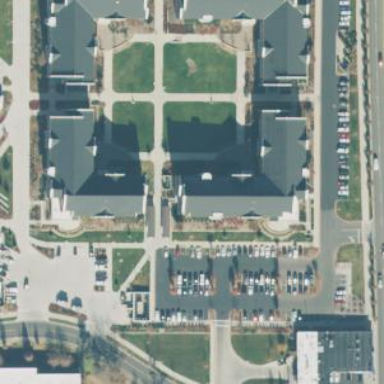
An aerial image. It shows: Dormitory building.